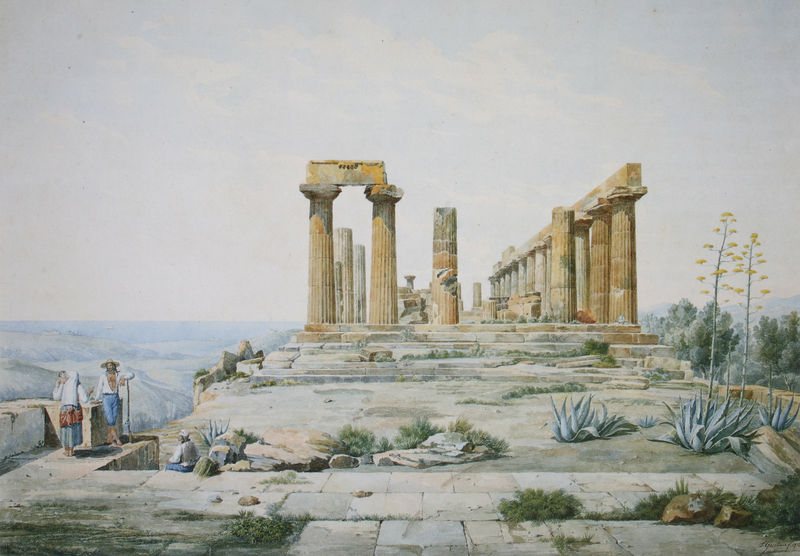
Titel: Ansicht des Tempels der Juno Lucina in Agrigent
Künstler: Friedrich von Gärtner
Standort: München
Institution: Architekturmuseum der Technischen Universität
Schlagwörter: berg, blau, blätter, felsen, gemälde, himmel, laub, mann, meer, schatten, weiß, wolken, aquarell, bäume, gelb, grün, landschaft, menschen, ocker, sitzen, äste, blumen, bunt, frau, grau, hell, hut, licht, männer, pastell, säule, säulen, türkis, zeichnung, ausblick, blüten, gras, rot, schleier, wolke, beige, malerei, stehen, stein, steine, öl, ebene, ferne, horizont, hügel, natur, weite, zweige, busch, büsche, gebüsch, sonne, land, paar, personen, pflanze, pflanzen, tal, bauern, stock, kanneliert, aussicht, farbig, sommer, ansicht, italien, man, pflaster, süden, zwei, stab, abhang, berge, hügellandschaft, pause, rast, besucher, romantik, ölgemälde, treppe, treppen, strohhut, stufen, oben, fugen, reste, ruine, antike, agaven, fliesen, koloriert, ruinen, architrav, tracht, fragment, antik, wanderer, griechisch, griechenland, agave, kakteen, planzen, tempel, plateau, dorisch, reisende, hirte, athen, akropolis, sizilien, dorica, auqarell, tempelruine, fraz, archaisch, bodenplatten, oaar, säulentrommeln, aloevera, katkeen, fruane, unkkraut, conrintische säule